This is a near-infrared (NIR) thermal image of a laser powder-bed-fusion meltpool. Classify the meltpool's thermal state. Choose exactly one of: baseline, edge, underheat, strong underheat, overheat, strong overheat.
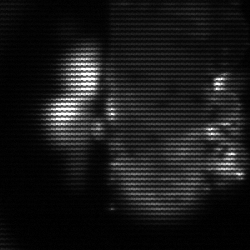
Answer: strong underheat